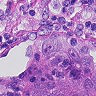
Metastatic tissue present: yes